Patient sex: F
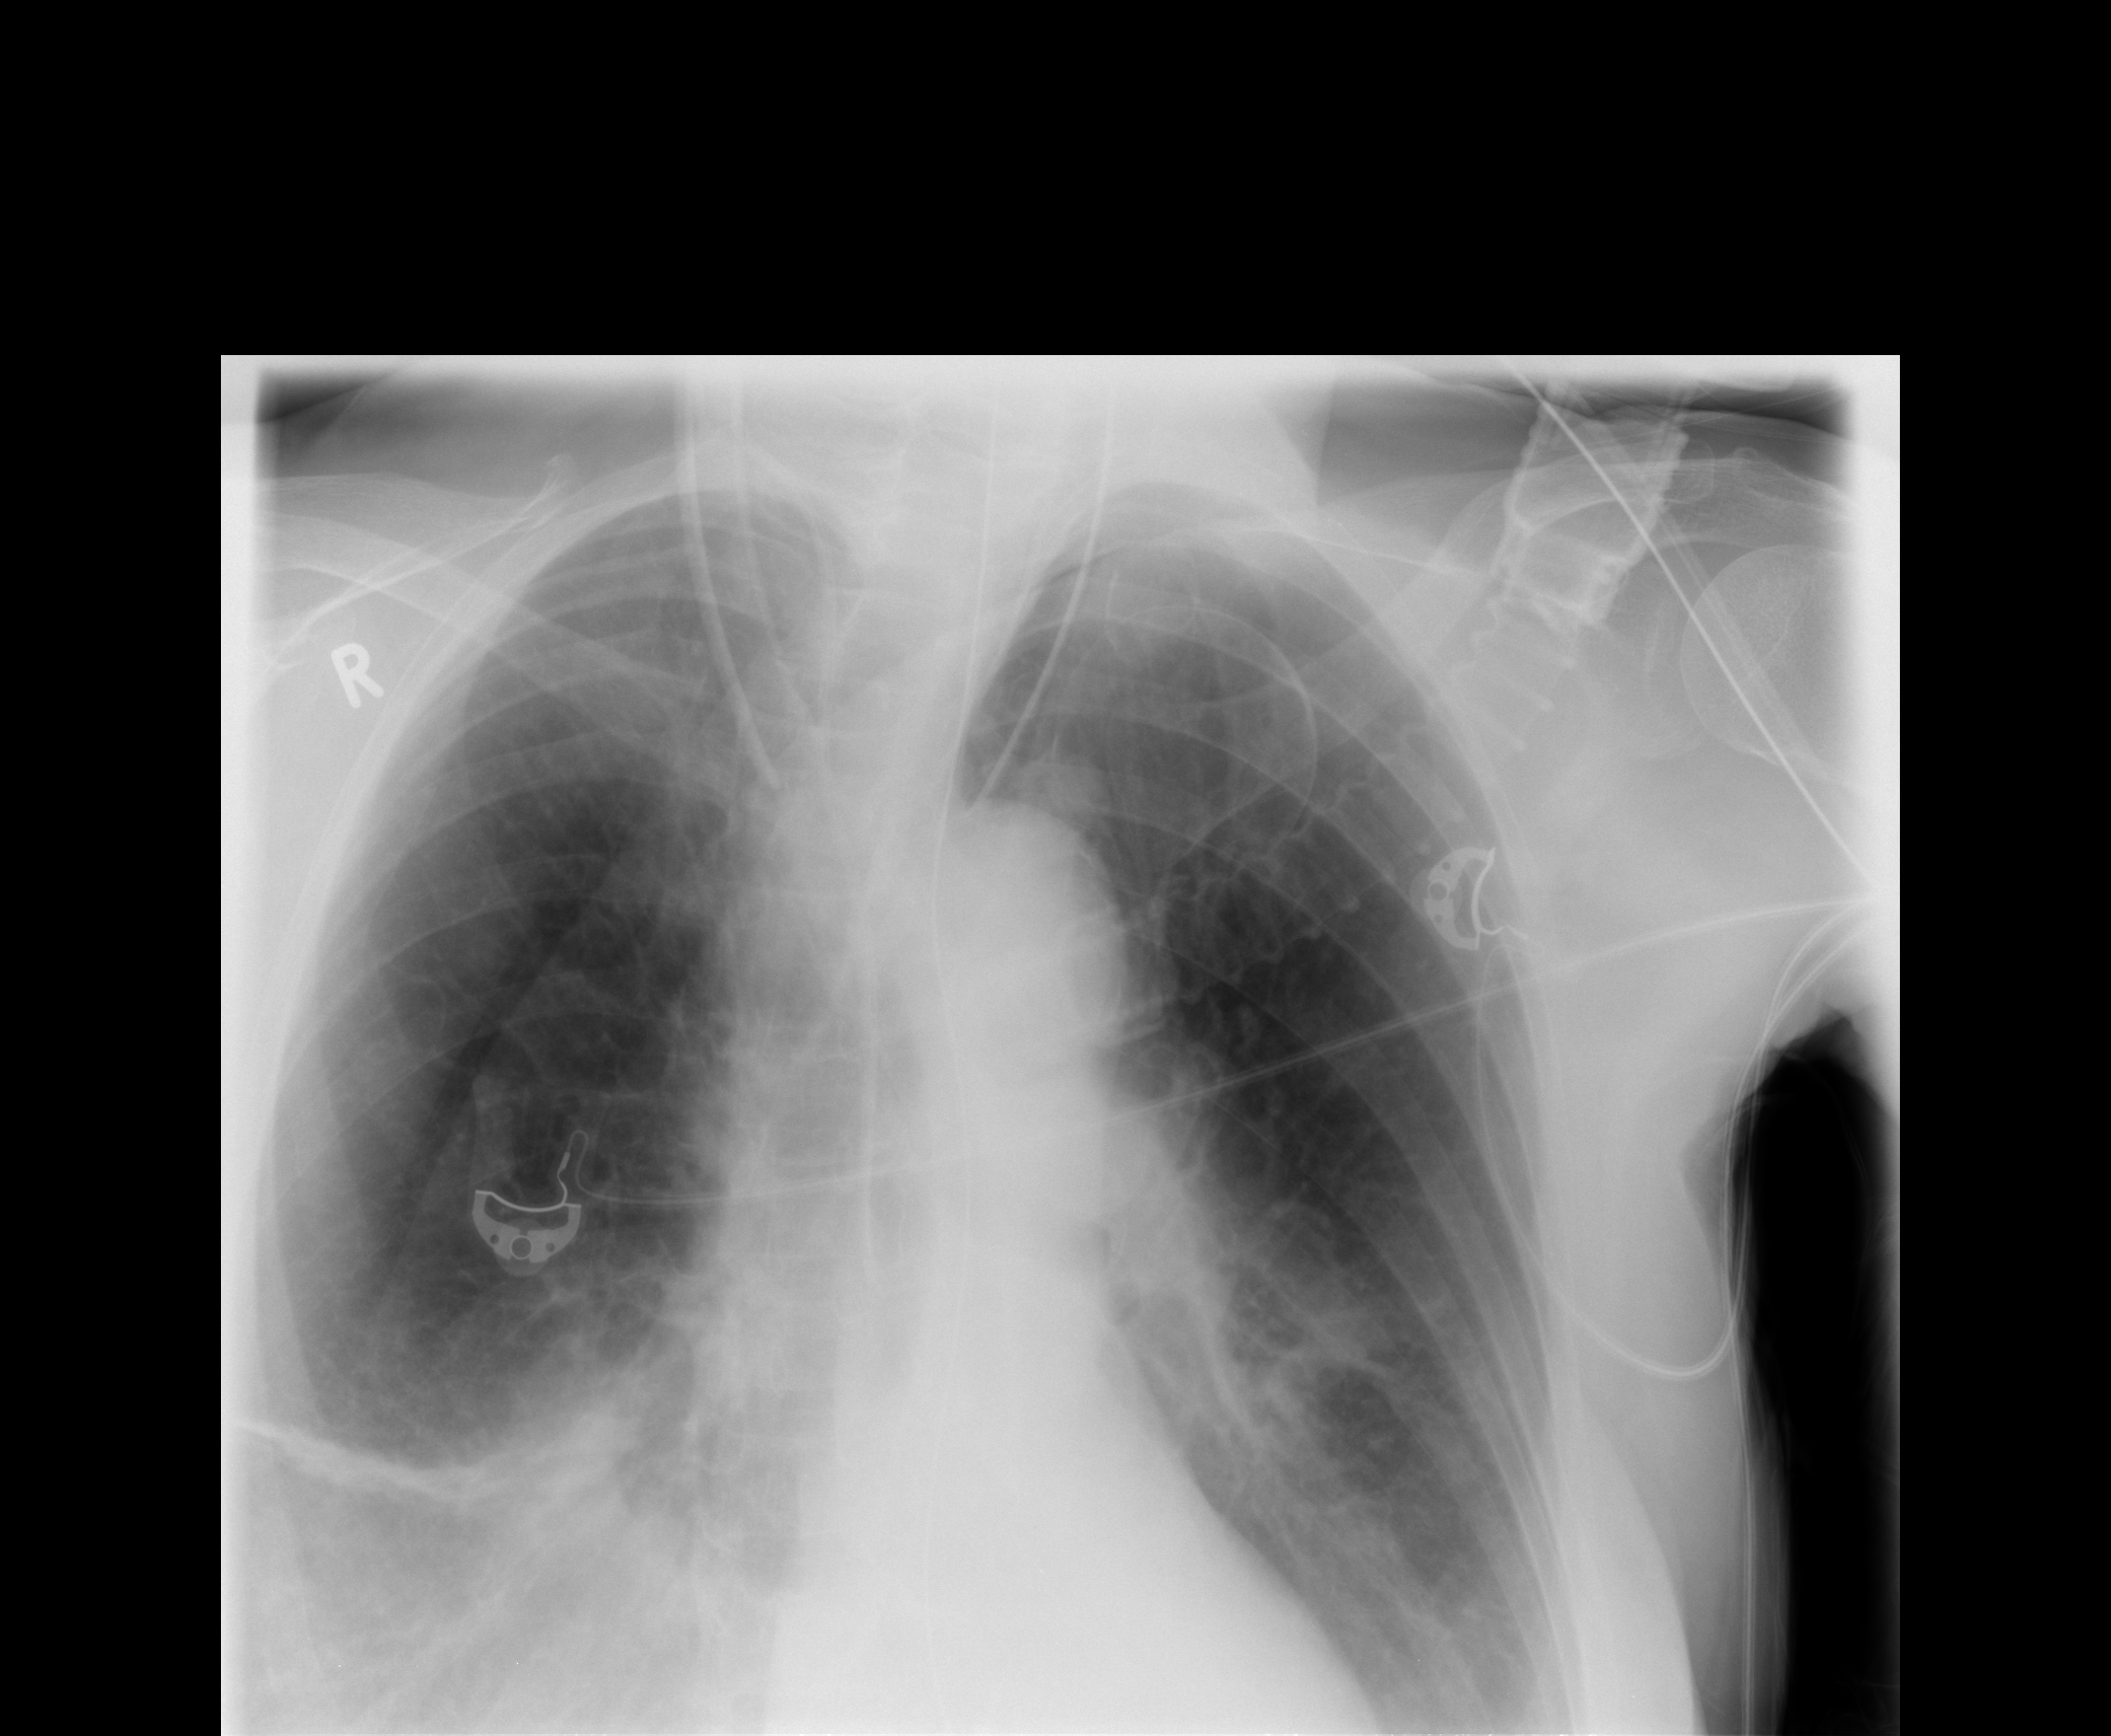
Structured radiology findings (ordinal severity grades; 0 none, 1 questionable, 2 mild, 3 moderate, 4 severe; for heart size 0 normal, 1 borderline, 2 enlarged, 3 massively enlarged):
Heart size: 0
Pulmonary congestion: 2
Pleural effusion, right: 2
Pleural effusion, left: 1
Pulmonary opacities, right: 1
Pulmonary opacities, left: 0
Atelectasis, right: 2
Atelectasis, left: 2